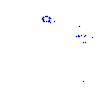
Particle: kaon